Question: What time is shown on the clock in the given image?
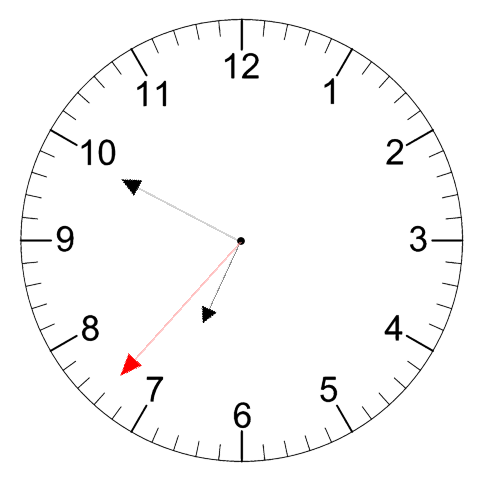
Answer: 06:49:37